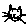
Label: cat